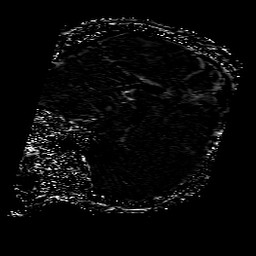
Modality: SWI
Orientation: sagittal
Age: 26
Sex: female
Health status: ill
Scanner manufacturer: philips
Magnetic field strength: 3 T
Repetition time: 0.031 s